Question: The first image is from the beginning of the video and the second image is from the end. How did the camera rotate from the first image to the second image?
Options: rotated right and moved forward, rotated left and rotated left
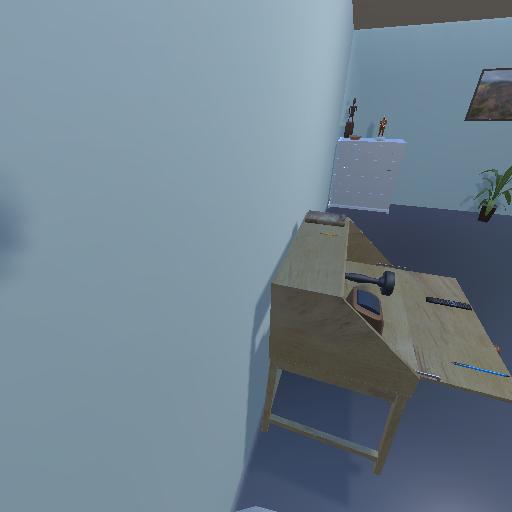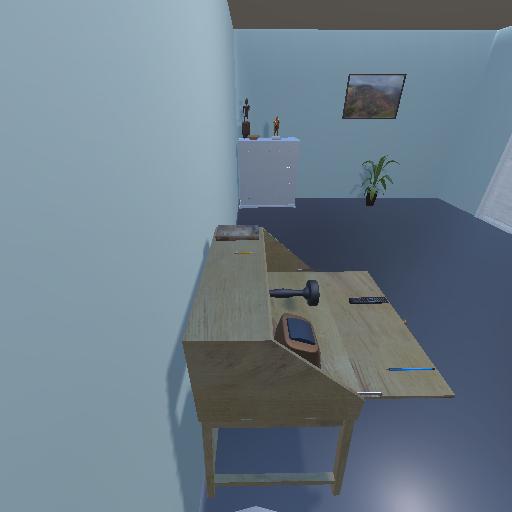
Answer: rotated right and moved forward